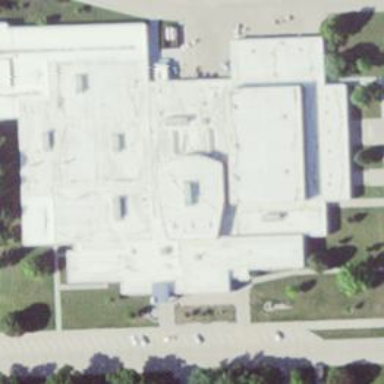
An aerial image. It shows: School.